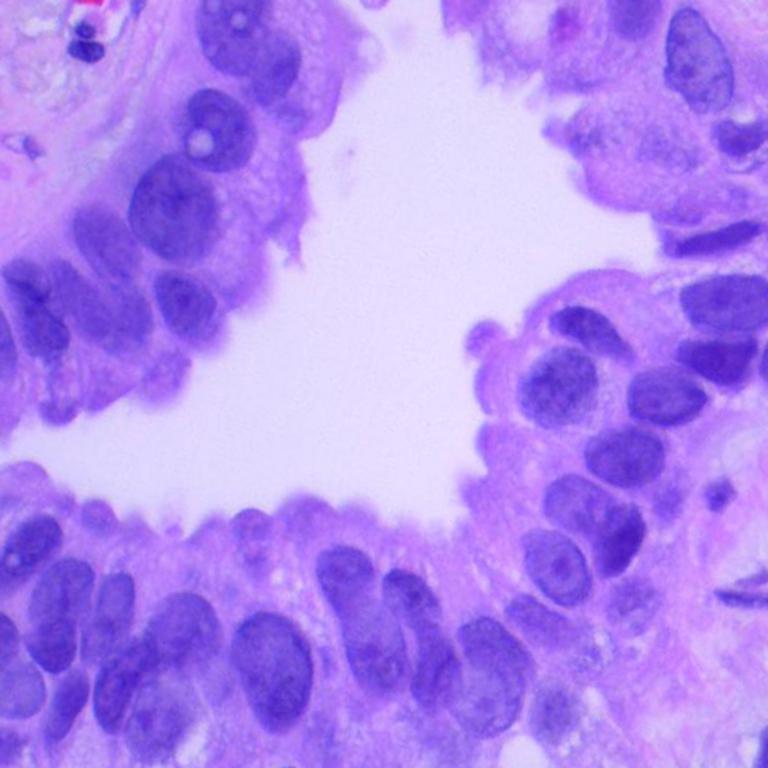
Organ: lung
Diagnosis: adenocarcinomas